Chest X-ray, PA view. Patient: 55 years old, sex M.
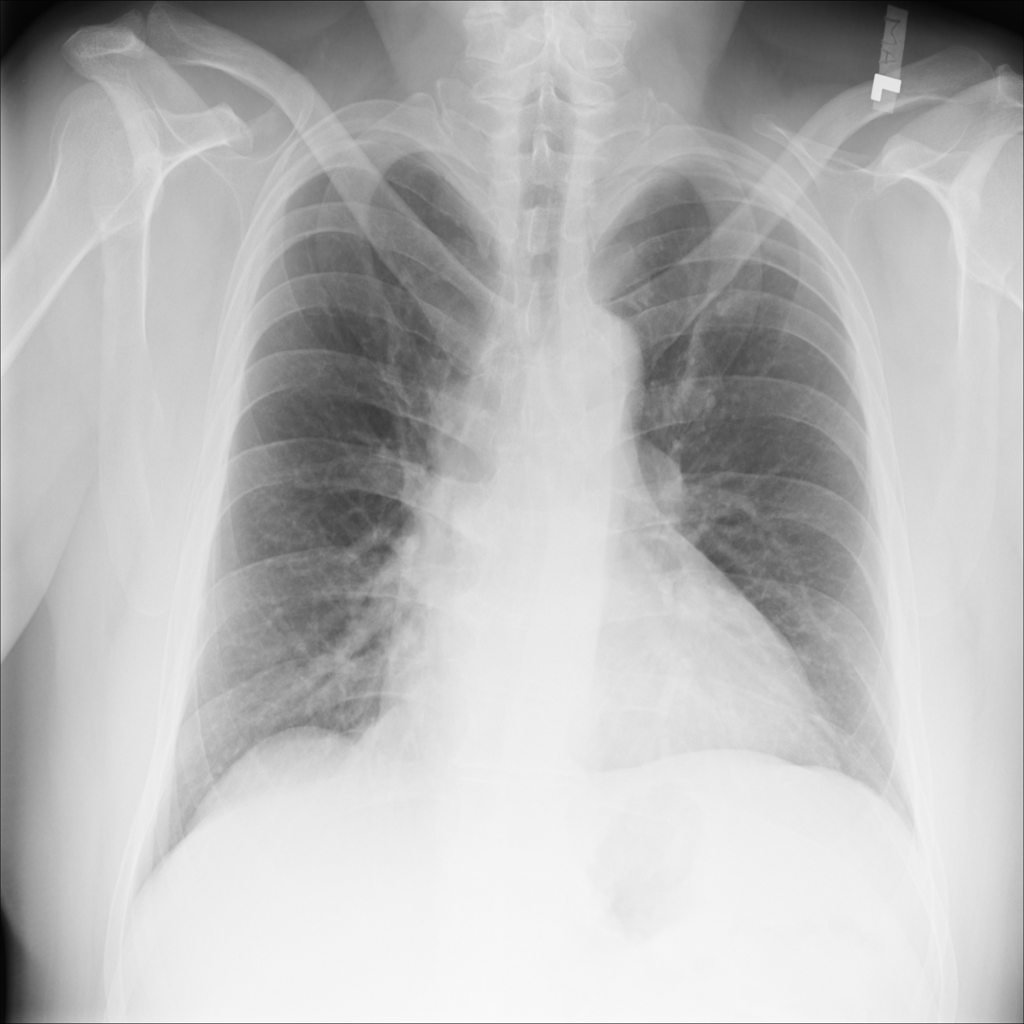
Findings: No Finding